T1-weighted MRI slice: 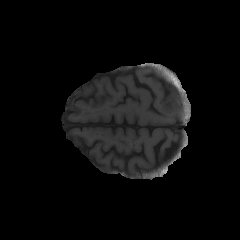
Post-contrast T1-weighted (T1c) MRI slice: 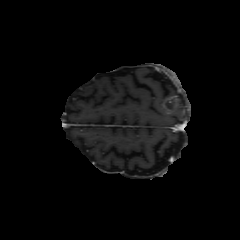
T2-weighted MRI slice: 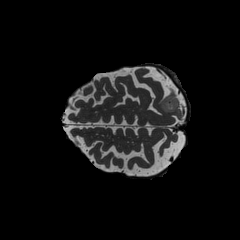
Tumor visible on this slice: yes